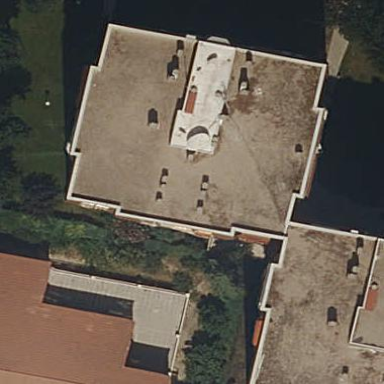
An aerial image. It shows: Image showing building with apartments.